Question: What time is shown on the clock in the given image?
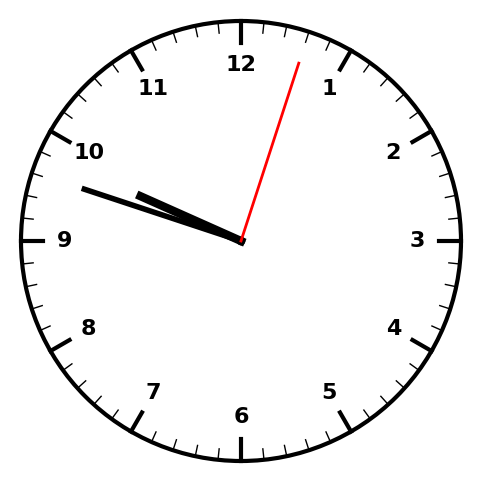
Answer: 09:48:03